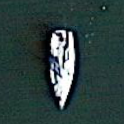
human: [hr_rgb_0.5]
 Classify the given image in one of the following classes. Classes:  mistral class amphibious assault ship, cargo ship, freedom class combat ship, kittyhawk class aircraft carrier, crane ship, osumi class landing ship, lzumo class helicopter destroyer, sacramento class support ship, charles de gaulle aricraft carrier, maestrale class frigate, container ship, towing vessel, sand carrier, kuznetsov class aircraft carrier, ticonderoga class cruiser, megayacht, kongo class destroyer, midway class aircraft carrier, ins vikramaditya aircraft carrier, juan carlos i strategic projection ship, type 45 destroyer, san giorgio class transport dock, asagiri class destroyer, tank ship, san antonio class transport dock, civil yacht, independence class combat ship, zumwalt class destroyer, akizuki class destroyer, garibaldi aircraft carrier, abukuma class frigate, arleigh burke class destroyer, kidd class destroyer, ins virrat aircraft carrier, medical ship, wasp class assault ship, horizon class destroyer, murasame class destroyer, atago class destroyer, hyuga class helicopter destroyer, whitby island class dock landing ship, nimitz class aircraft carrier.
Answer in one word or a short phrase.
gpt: Civil yacht